Question: What is the reading of the measurement in the image?
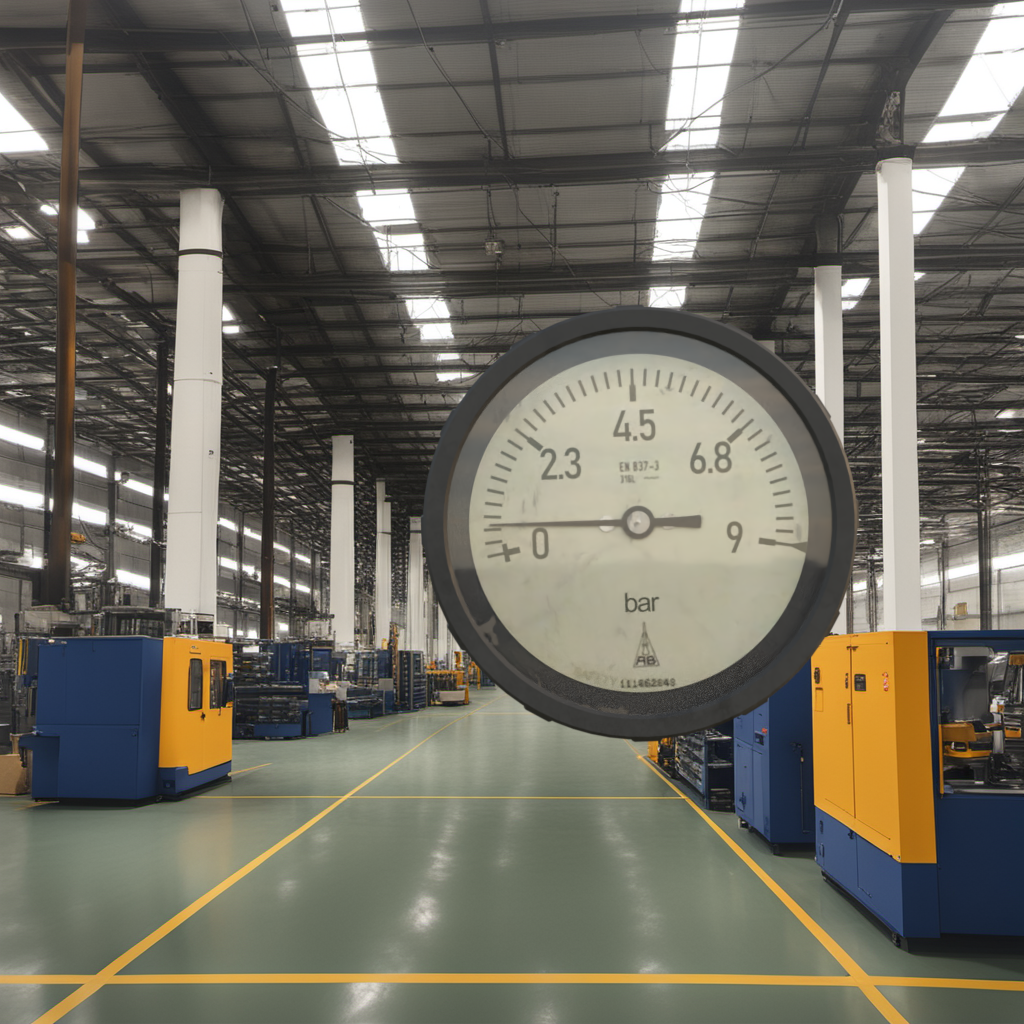
Answer: The result is 0.64
Question: What is the range of this measurement?
Answer: The range is from 0 to 9
Question: What is the minimum and maximum reading range of the measurement in the image?
Answer: The minimum value is 0 and the maximum value is 9